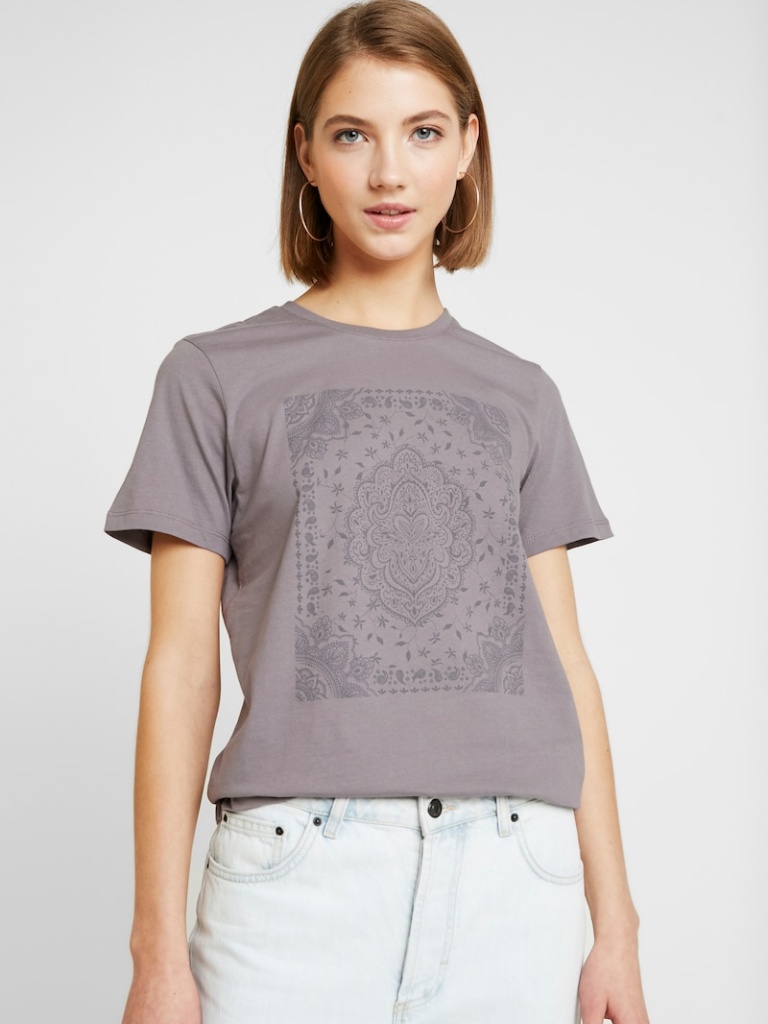
cotton relaxed short sleeve hip length Fully Tucked in crew t-shirt